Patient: sex F, age 53
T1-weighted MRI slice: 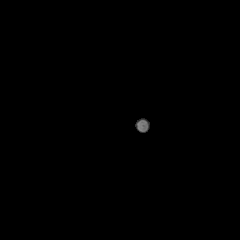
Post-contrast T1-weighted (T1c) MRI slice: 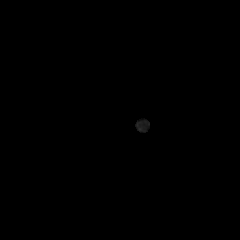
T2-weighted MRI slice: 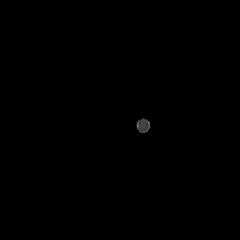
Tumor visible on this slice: no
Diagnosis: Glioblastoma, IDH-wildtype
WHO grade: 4